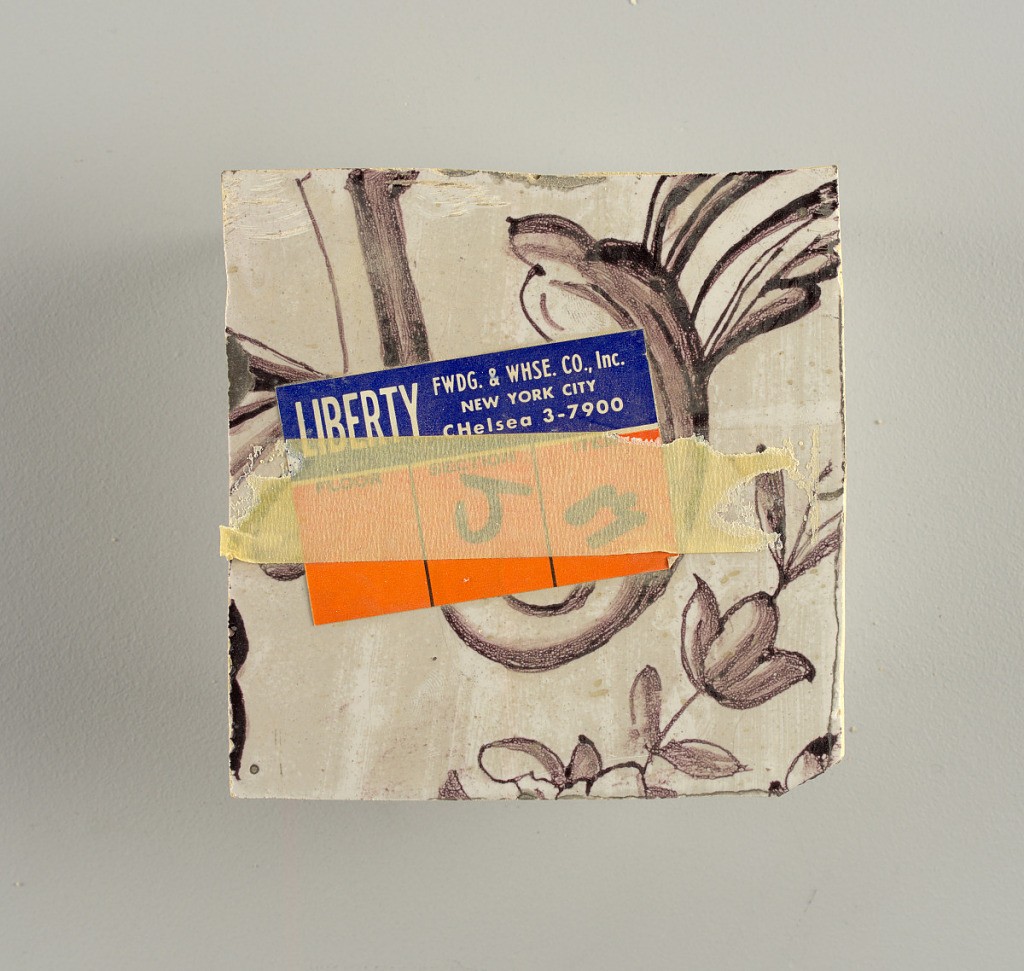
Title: Wall facing
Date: ca. 1725
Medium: tin-glazed earthenware, underglaze
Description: Two vertical rectangles, twenty-three tiles high.  A) Nine tiles wide at top; seven tiles wide at bottom.  B) Ten and one-half tiles wide.

Arabesque design of foliage.  A) with centered figure of Justice under a canopy.  B) with centered urn.